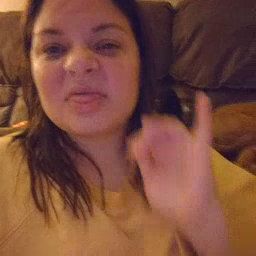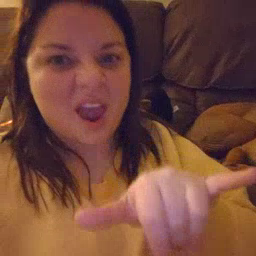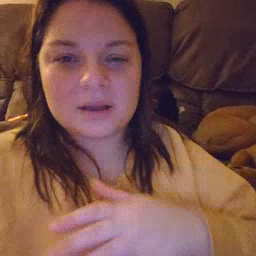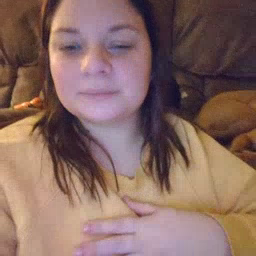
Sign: that